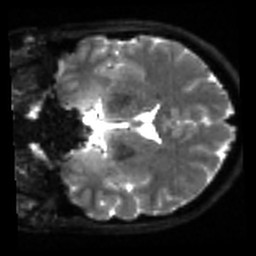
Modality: sbref
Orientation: coronal
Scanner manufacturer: siemens
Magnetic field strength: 3 T
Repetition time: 4 s
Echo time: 0.0594 s